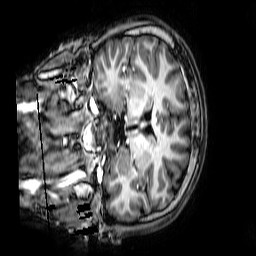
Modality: T1w
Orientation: coronal
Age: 18
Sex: male
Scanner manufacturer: philips
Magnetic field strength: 3 T
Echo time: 0.0038 s